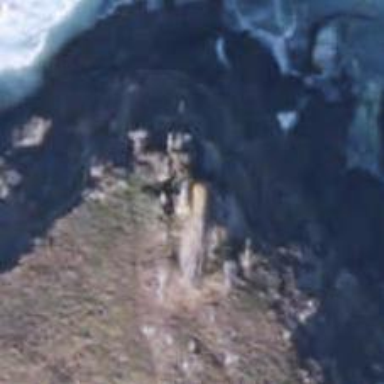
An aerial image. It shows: Cliff in nature.